Question: I'm currently working on a sequence diagram for an auction system which acts as the middleman between customers and companies.
However I'm having difficulty with the design of the system and would appreciate some guidance, especially as I seek to tighten up the UML diagram.
The entire idea behind the system is that the customer creates a booking via a mobile app which uploaded to the auction app where companies can bid for it. If a company wins a bid, the auction app gives them a price range in which they can give the customer a quote (i.e. if company A wins a bid to mow customer X's lawn, then the auction app sets a price range of $15-$20 for the job, and company A's quote has to be in between that range). The customer can then accept the quote and go ahead with the job or reject it.
'''
1. Customer creates a booking on booking app
1.1 Booking app saves booking (recursive as customer can save more than one
booking)
1.2 Job is uploaded to auction app where other companies can bid for it. In the
next step, a company will bid for job.
In the event of an unsuccessful bid:
2. Company makes bid for job on auction application
2.1 Message sent to company telling them that they failed to win the job
In the event of a successful bid:
3. Company makes bid for job on auction application
3.1 Message sent to company telling them that they won the job
4. Auction app sends price limit message for the job that the company has just
won (to prevent overcharging). In the next step, the company needs to set a
quote
In the event that a customer rejects a set quote
5. Company sets quote for the job that they won
5.1 Auction app sends the quote message to the auction app
6. Quote displayed to customer on mobile application
7. Customer rejects the quote
7.1 The rejection message is sent to the auction app
8. The rejection message is displayed to the company
In the event that a customer accepts a set quote
9. Company sets quote for the job that they won
9.1 Auction app sends the quote message to the auction app
10. Quote displayed to customer on mobile application
11. Customer accepts the quote
11.1 The acceptance message is sent to the auction app
12. The acceptance message is displayed to the company
13. End booking process
'''

1. When BidSuccess=False (i.e. a company's bid for a job has failed), they can opt to bid for another job and win (therefore entering the BidSuccess=True branch). Is it possible to convey this on the sequence diagram. If so, then how?
2. There appears to be a lot of redundancy in steps 5-13, could the sequence diagram be better designed here? How would I go about merging 5,5.1,6 and 9,9.1,10 but letting them return different results depending on CustomerAcceptQuote.
3. Perhaps my biggest concern is whether or not I've put the loop/alt guards in place. I think I have used them correctly but please correct me if they are not.
Thanks for taking the time to read this.
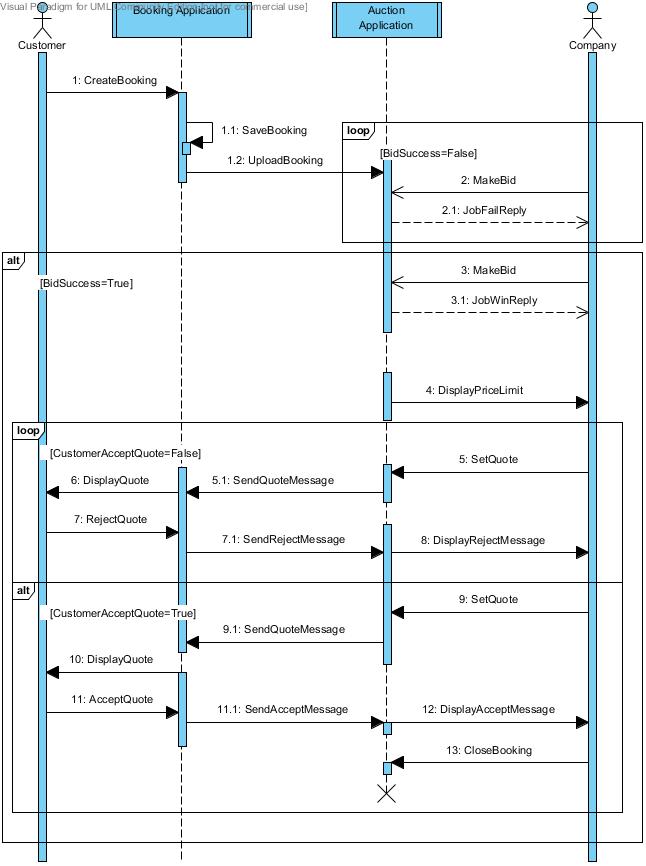
Answer: As for the 'loop'/'alt' in your diagram then their semantics is not clear, mainly because they don't nest properly (see <URL>
As for the redundancy you can use the <URL> as in

Overall to show the branching while avoiding redundancy instead of sticking to the UML sequence diagram you may use features from the UML activity diagram, as shown in example of <URL>
> ...Interaction overview diagrams provide overview of the flow of control where nodes of the flow are interactions or interaction uses. UML 2.4.1 Specification in some places relegates these diagrams as interaction diagrams while in other places interaction overview diagrams are referred to as specialization of activity diagrams...

Actually according to <URL>
> .., e.g. to combine structural and behavioral elements to show a state machine nested inside a use case. Consequently, the boundaries between the various kinds of diagrams are not strictly enforced. At the same time, restrict set of available graphical elements which could be used when working on specific type of diagram..
---
original pictures (without the green and purple rectangles) come from Kirill Fakhroutdinov's online book <URL>